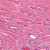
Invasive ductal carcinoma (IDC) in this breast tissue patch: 0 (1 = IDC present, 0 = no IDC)